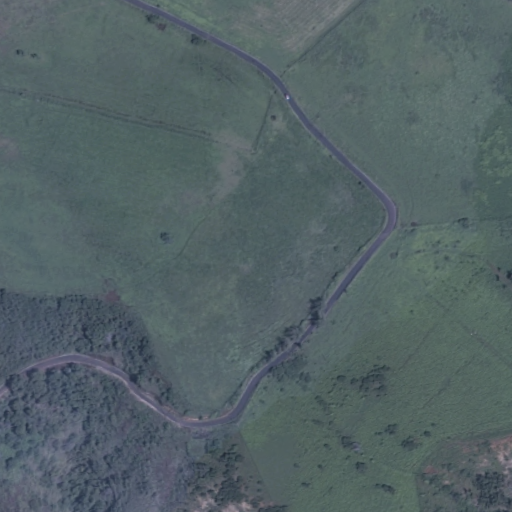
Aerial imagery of mountain in Hawaii named Kuala containing only unknown